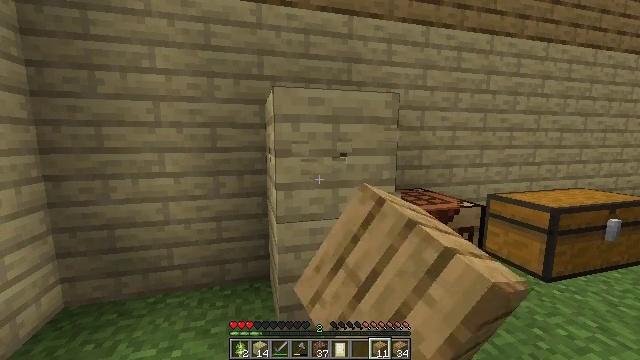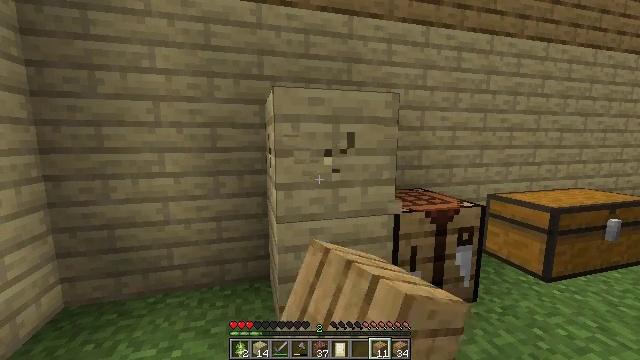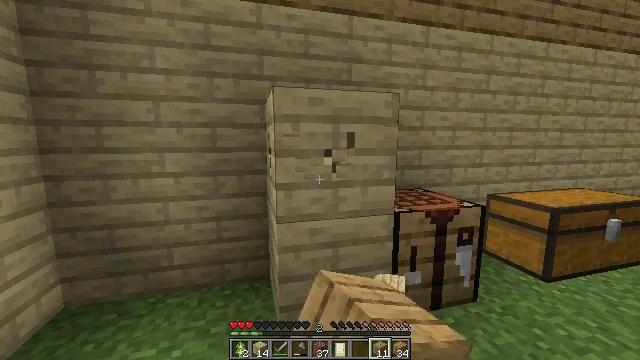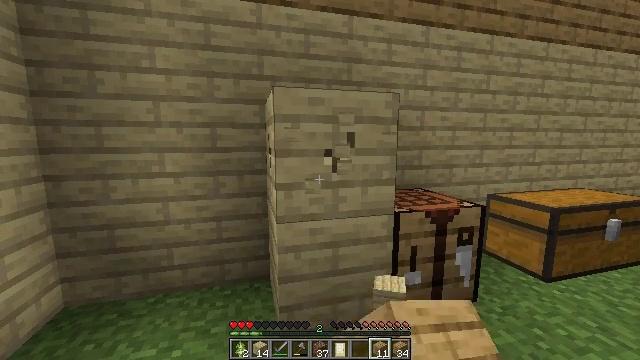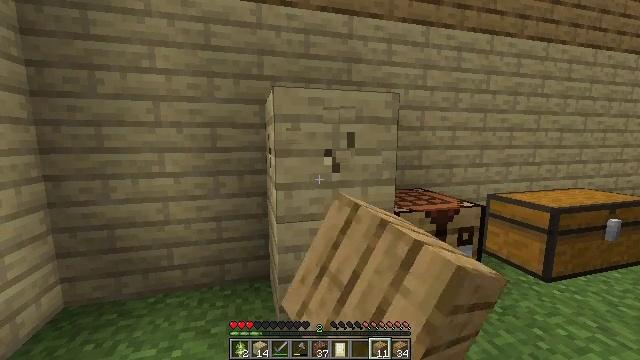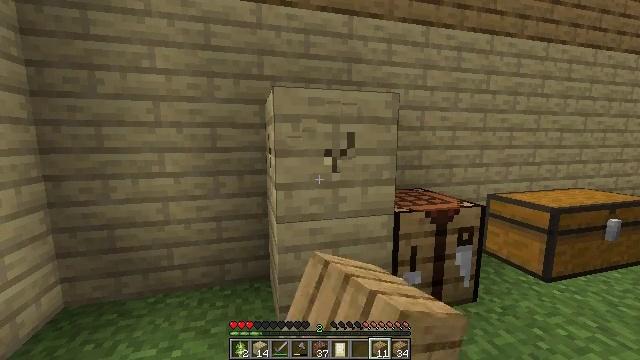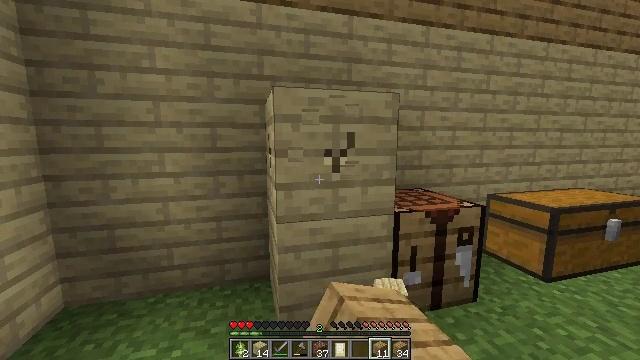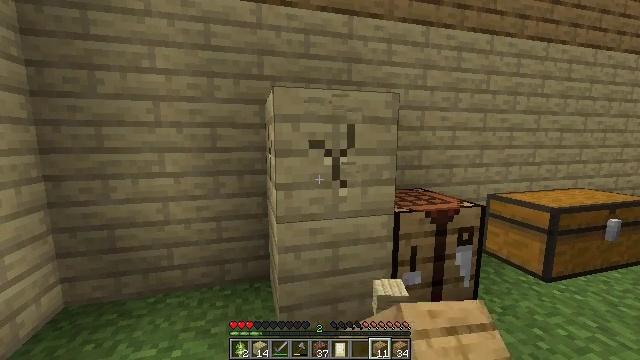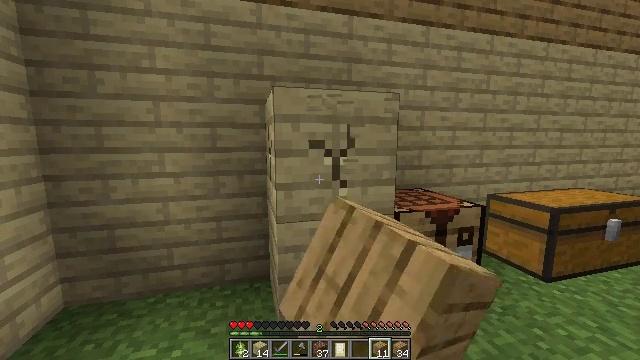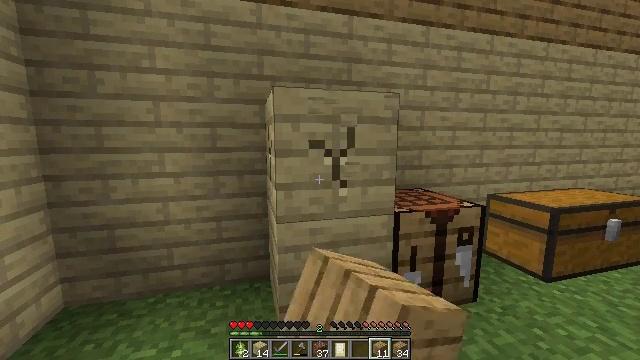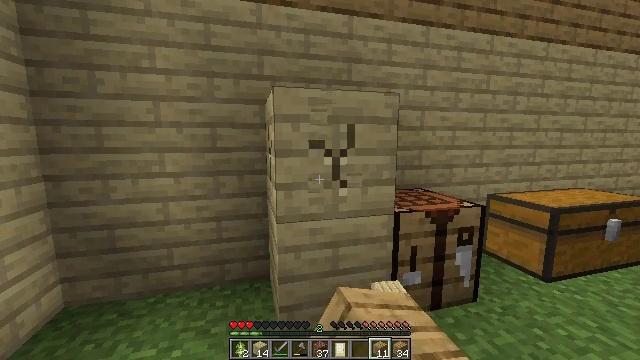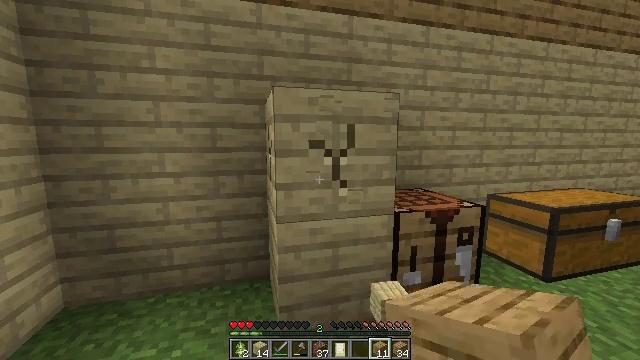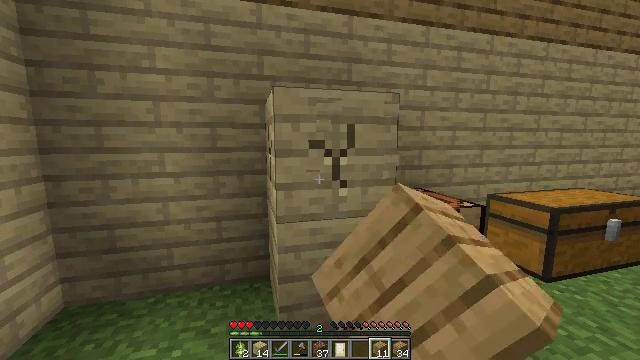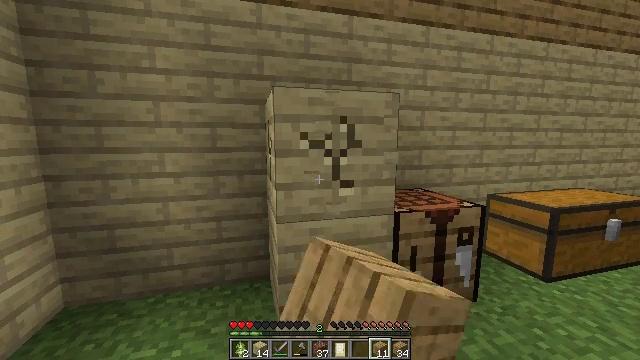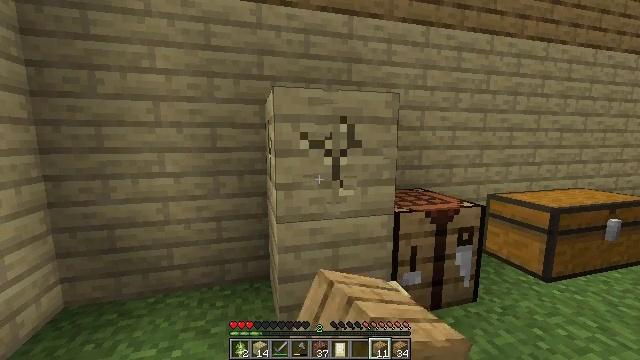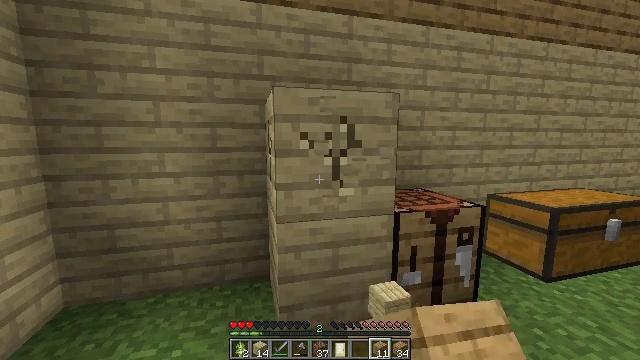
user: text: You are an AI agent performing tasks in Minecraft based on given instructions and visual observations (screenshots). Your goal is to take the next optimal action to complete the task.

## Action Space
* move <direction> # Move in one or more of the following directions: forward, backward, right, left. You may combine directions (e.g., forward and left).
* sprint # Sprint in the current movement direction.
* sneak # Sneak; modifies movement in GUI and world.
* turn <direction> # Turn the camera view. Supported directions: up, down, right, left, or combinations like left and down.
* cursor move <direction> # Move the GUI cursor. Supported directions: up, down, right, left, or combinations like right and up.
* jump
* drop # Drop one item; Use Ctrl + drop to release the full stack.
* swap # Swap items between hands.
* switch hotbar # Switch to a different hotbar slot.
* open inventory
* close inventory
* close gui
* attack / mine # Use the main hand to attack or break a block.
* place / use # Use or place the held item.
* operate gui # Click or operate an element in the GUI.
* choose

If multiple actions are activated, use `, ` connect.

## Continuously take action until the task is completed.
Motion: motion action
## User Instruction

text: Gather some birch planks.
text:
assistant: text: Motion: attack / mine
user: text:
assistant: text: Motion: attack / mine
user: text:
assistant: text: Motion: attack / mine
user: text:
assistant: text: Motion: attack / mine
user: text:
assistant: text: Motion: attack / mine
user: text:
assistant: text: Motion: attack / mine
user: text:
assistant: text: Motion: attack / mine
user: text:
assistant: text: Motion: attack / mine
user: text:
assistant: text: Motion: attack / mine
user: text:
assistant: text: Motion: attack / mine
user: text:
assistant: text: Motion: attack / mine
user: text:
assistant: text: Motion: attack / mine
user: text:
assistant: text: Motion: attack / mine
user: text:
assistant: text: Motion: attack / mine
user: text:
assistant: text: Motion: attack / mine
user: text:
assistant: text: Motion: attack / mine
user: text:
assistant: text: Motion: attack / mine
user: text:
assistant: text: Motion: attack / mine
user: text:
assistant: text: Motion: attack / mine
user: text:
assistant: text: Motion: attack / mine
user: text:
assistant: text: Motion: attack / mine
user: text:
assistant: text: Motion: attack / mine
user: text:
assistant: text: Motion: attack / mine
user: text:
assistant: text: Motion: attack / mine
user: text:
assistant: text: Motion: attack / mine
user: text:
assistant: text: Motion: attack / mine
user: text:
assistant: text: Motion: attack / mine
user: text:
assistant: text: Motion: attack / mine
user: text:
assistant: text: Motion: attack / mine
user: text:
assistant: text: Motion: attack / mine